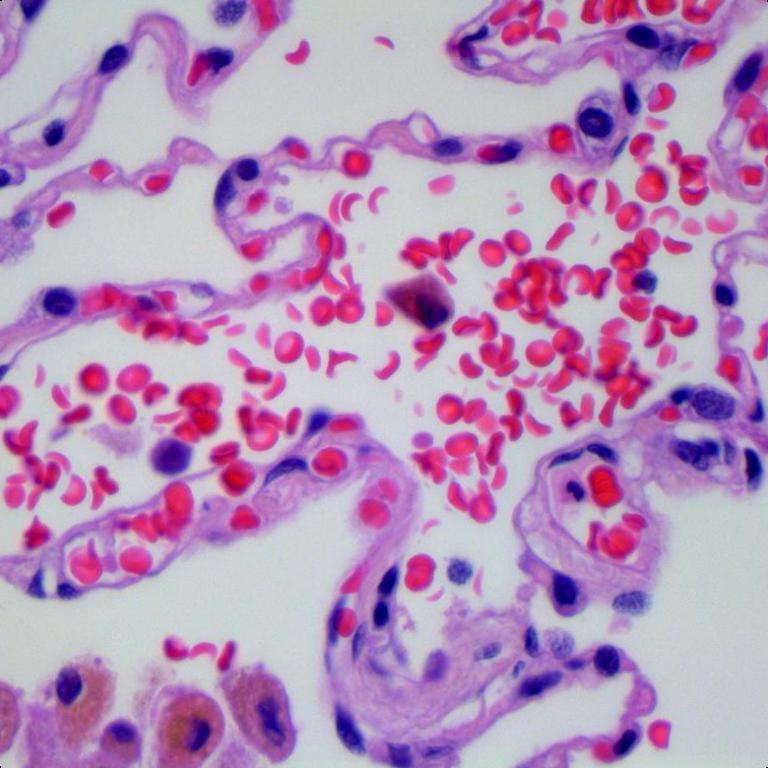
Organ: lung
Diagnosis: benign